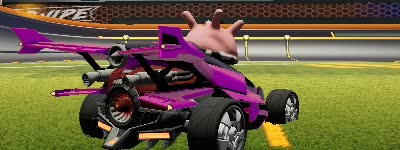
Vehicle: aftershock